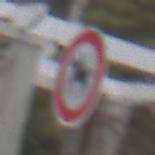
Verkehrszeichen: VerbotReiter
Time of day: Midday
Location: Outdoor (Urban)
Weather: Overcast
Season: NotSpecified
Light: Natural